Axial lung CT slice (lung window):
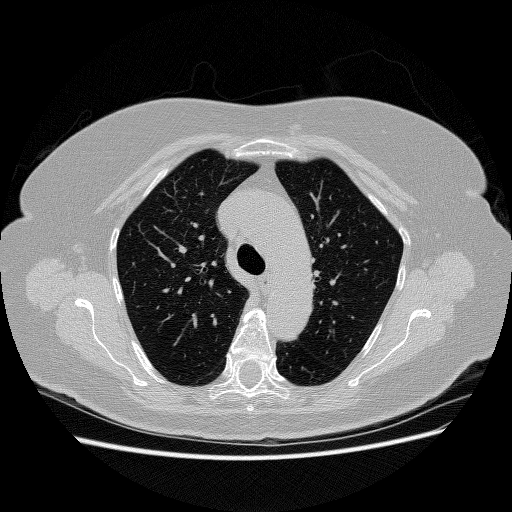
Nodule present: no